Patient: sex F, age 62
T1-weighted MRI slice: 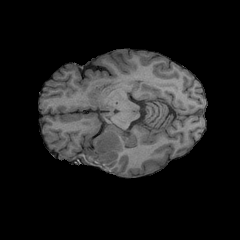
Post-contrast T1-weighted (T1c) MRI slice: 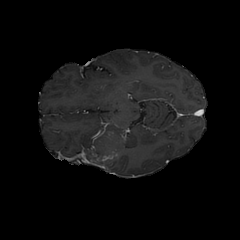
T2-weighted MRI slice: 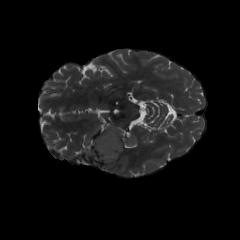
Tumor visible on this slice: yes
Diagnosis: Glioblastoma, IDH-wildtype
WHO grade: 4